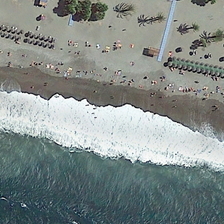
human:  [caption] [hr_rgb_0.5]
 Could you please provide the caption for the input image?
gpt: some green trees and many people are on yellow beach near a piece of green ocean with white waves .

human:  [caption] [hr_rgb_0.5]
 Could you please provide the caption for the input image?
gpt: some green trees and many people are on yellow beach near a piece of green ocean with white waves .

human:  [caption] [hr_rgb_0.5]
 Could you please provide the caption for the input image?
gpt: the sea beat the white spray on the beach .

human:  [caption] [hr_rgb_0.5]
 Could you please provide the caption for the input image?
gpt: a small fish is in the vastness of the sea .

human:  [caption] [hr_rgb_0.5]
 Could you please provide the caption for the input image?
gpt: the sea beat the white spray on the beach .